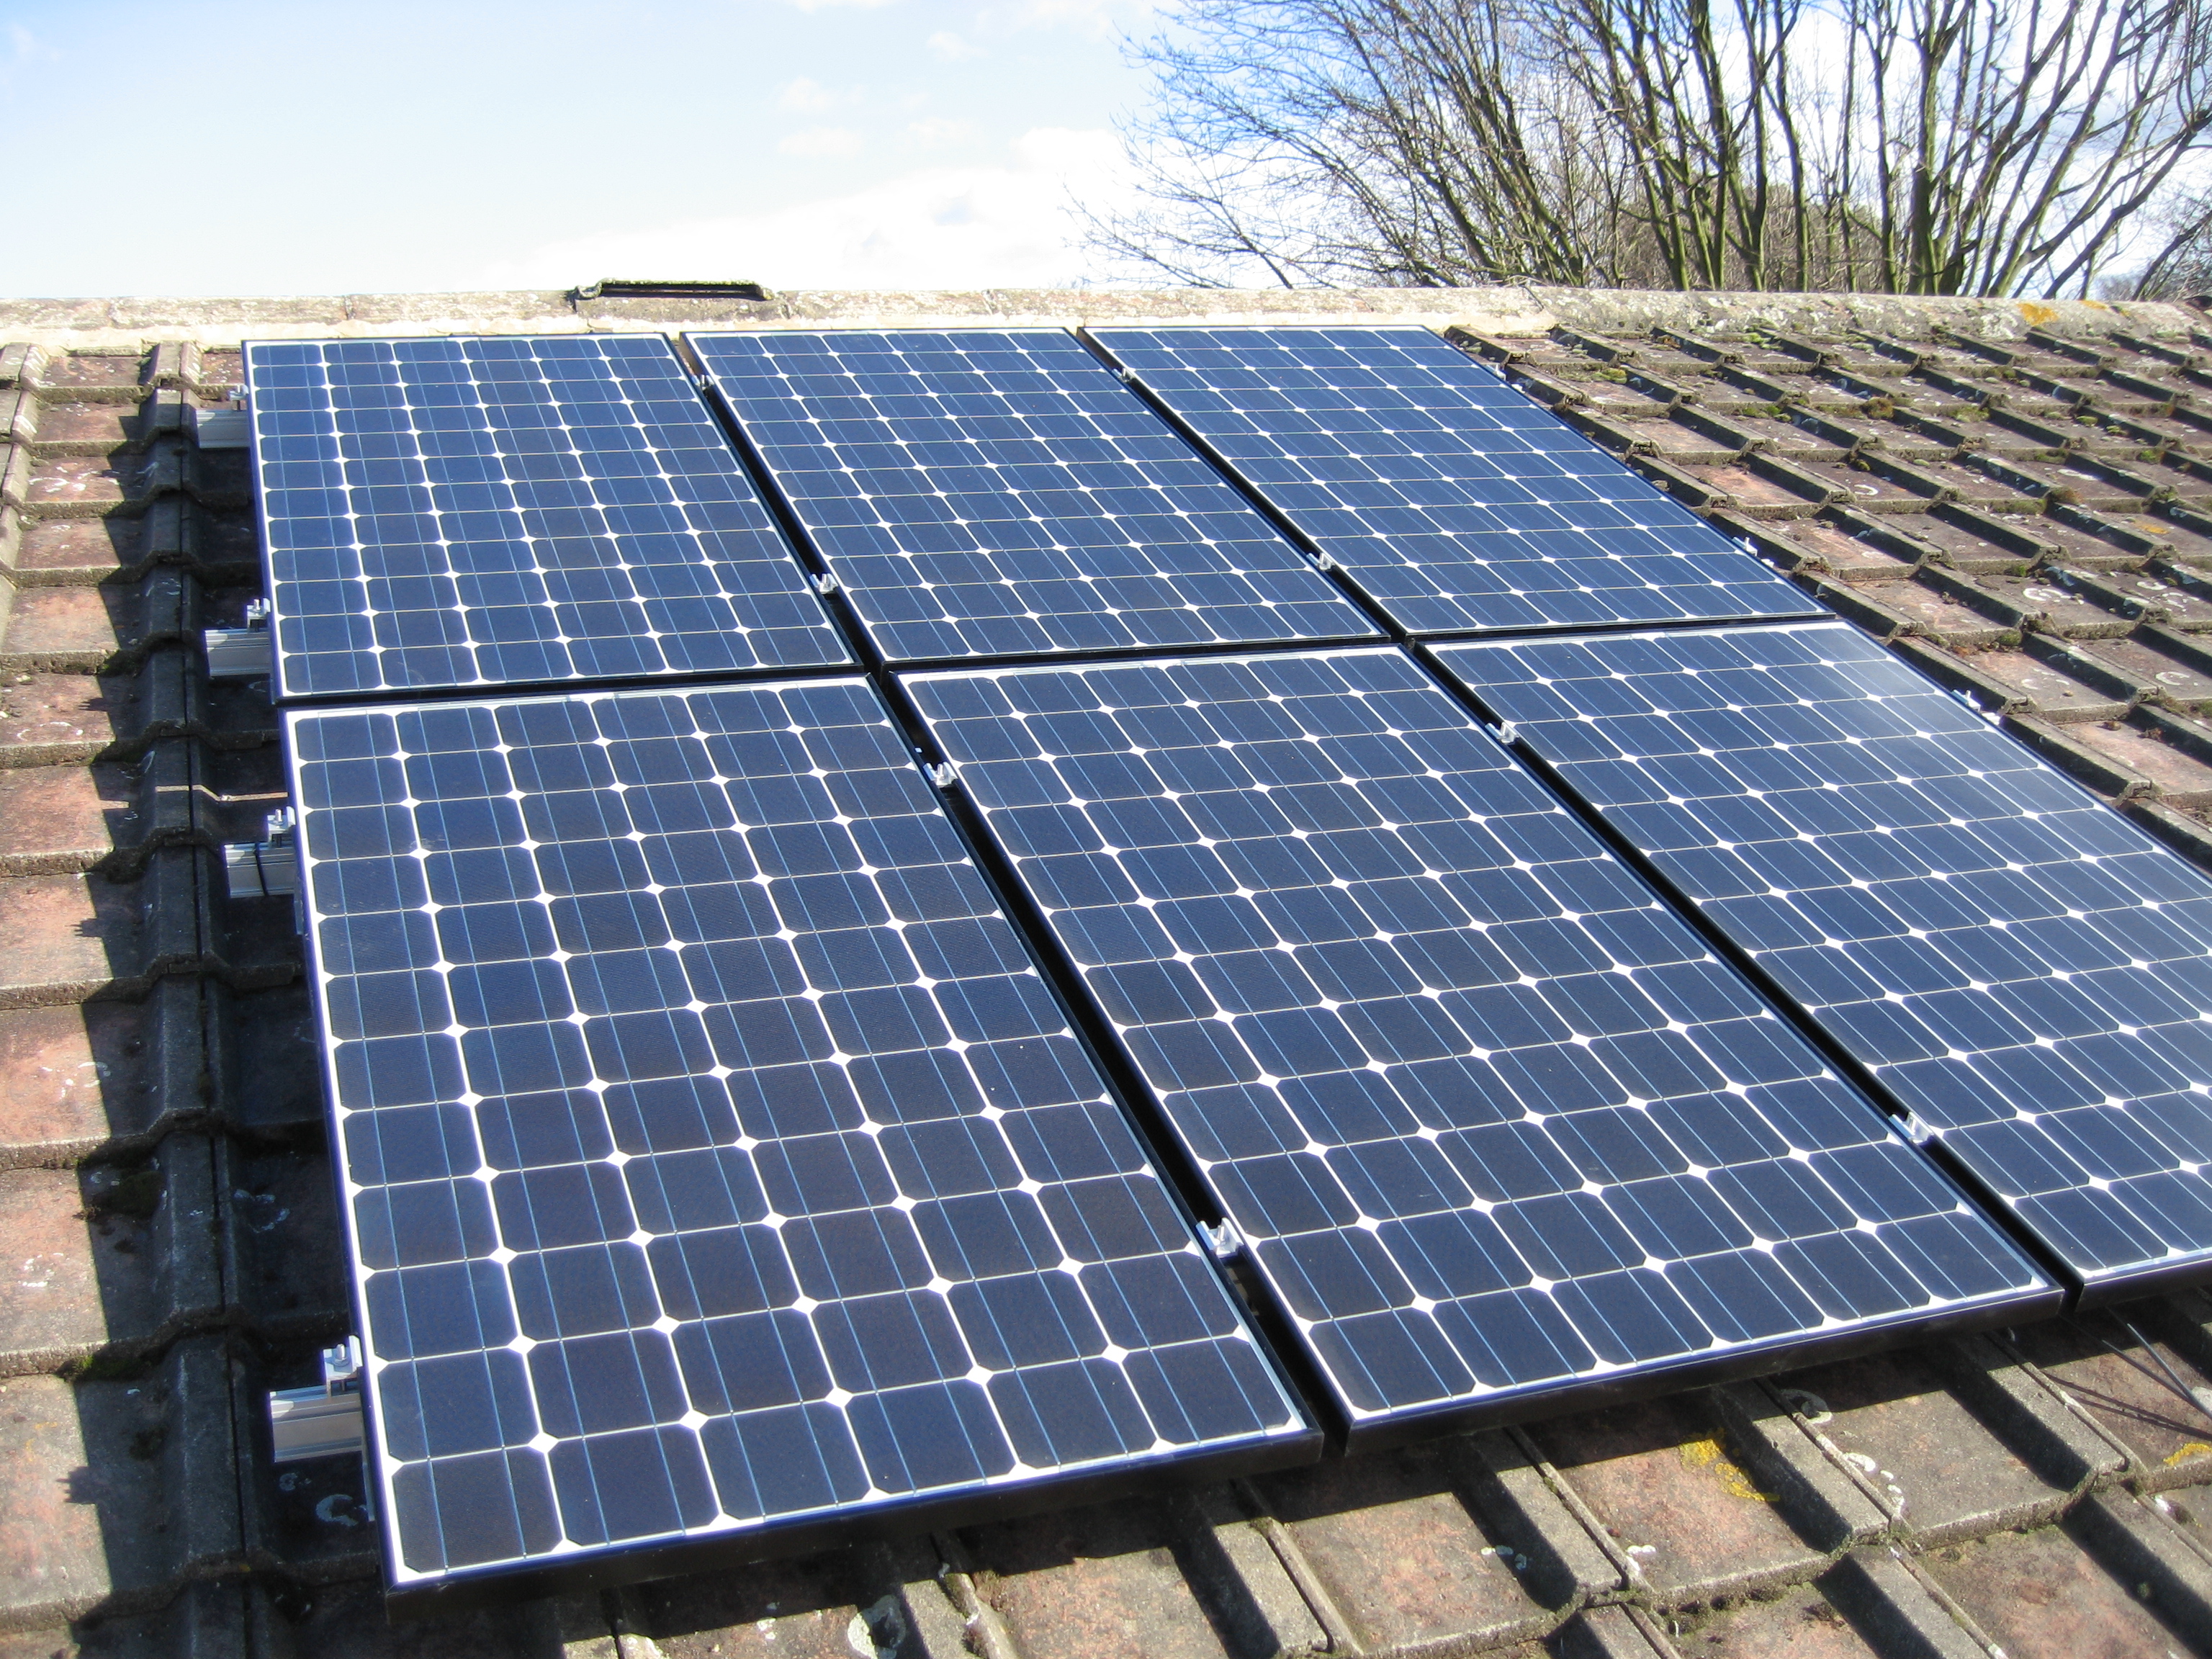
Label: Clean